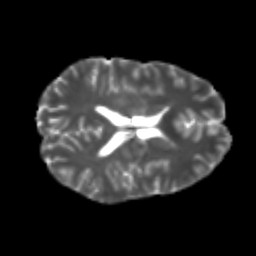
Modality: T2w
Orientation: axial
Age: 25
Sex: male
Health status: healthy
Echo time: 0.074 s